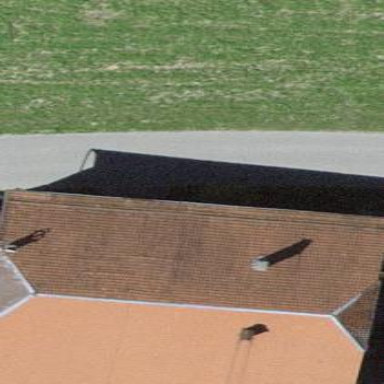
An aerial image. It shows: Farm building.